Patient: sex M, age 76
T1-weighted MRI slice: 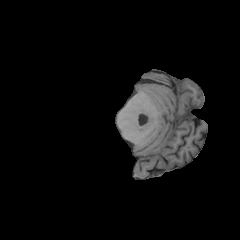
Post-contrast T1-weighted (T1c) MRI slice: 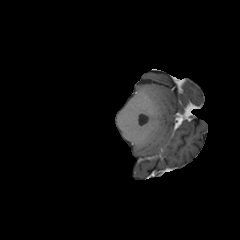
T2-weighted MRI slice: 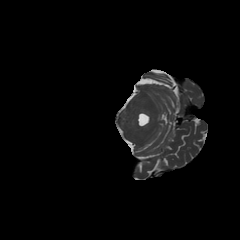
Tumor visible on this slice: no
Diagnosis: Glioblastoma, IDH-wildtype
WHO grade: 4